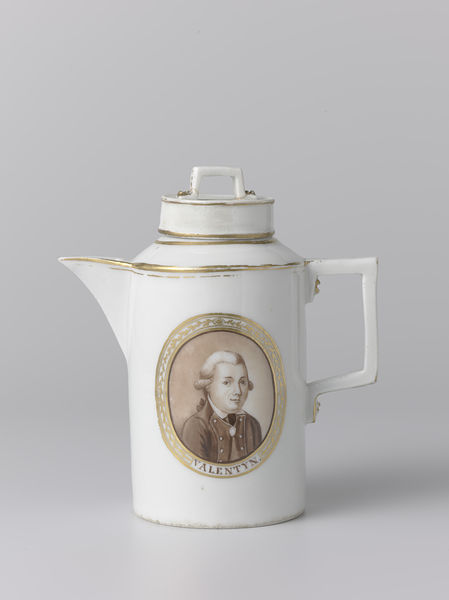
Titel: Melkkan met voorstellingen van de Inname van Kattenburg en Valentyn
Standort: Amsterdam
Institution: Rijksmuseum
Schlagwörter: homme, classique, thé, doré, or, théière, faïence